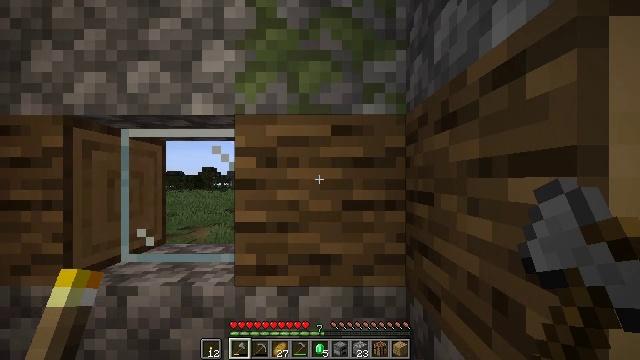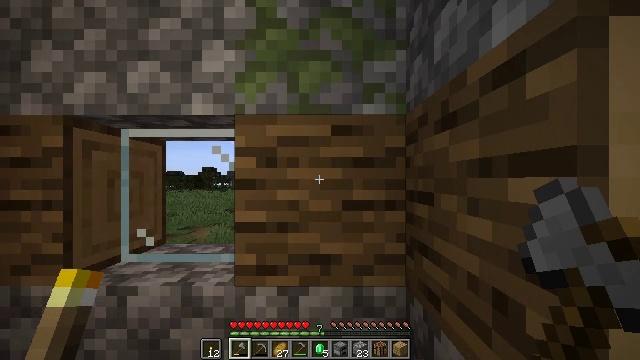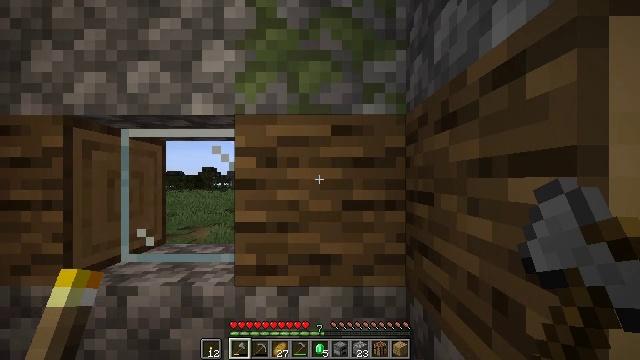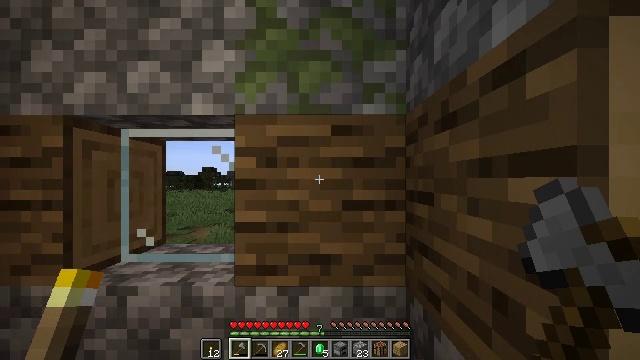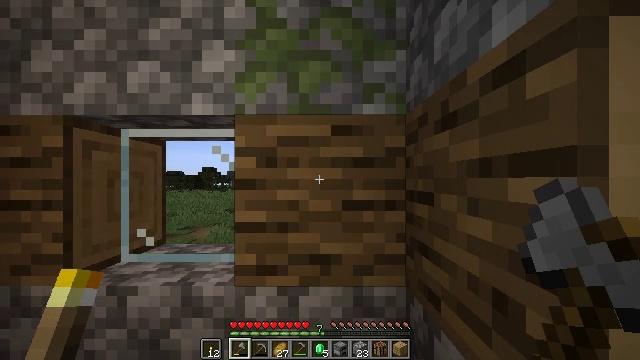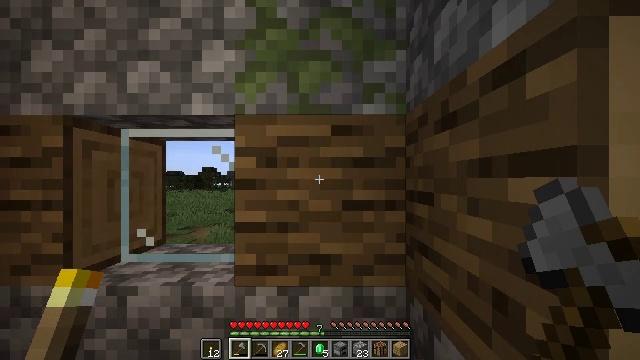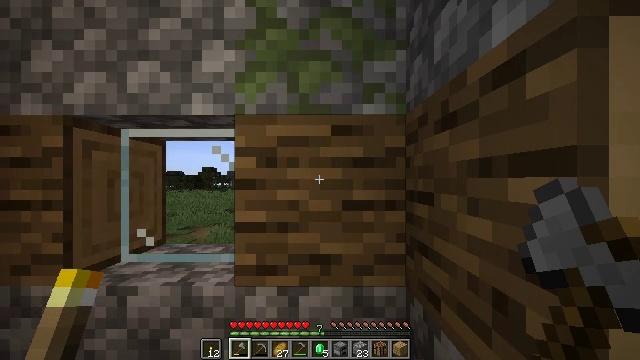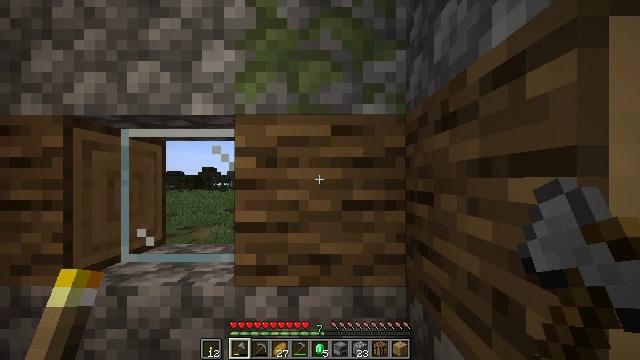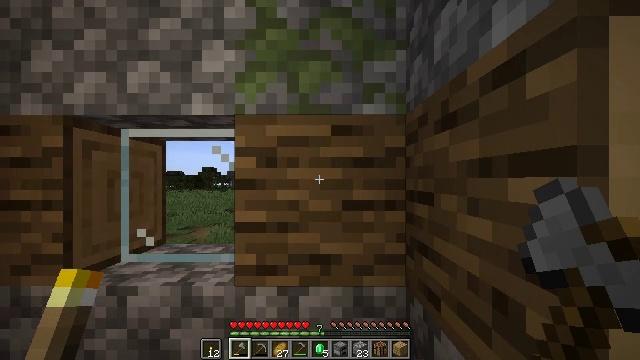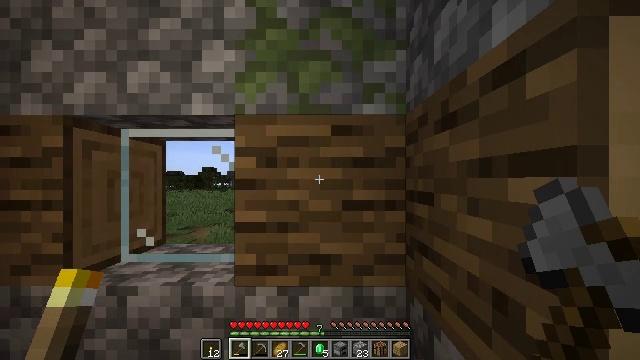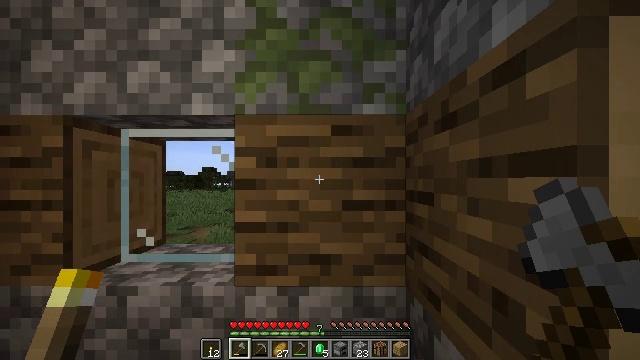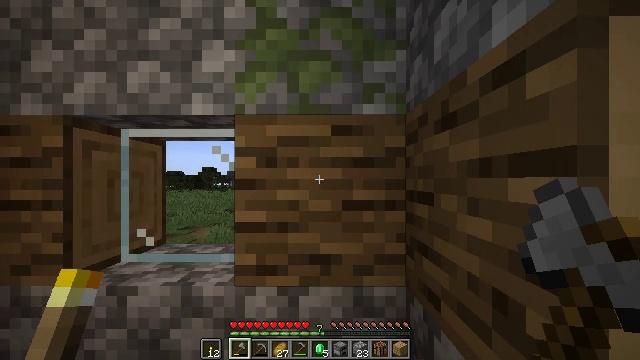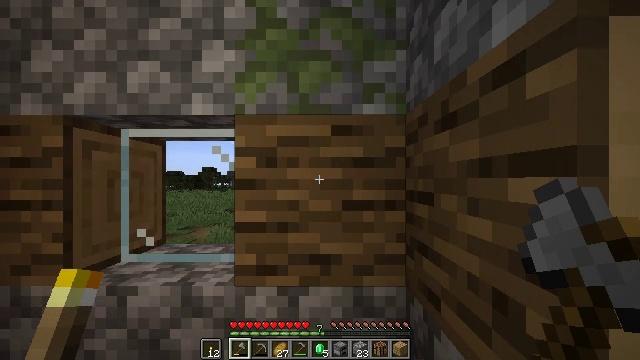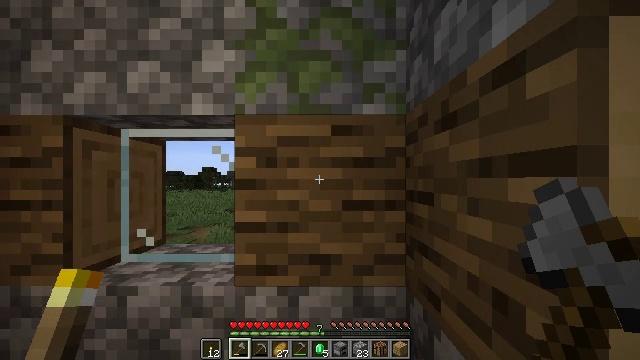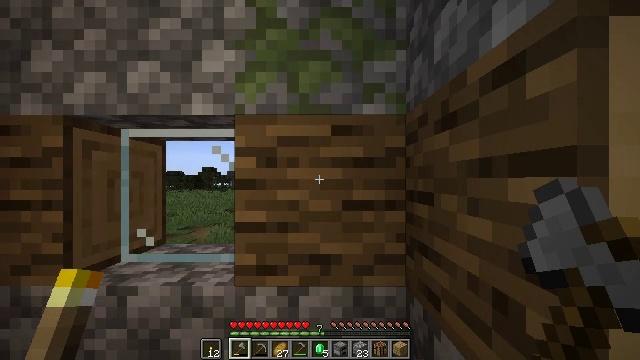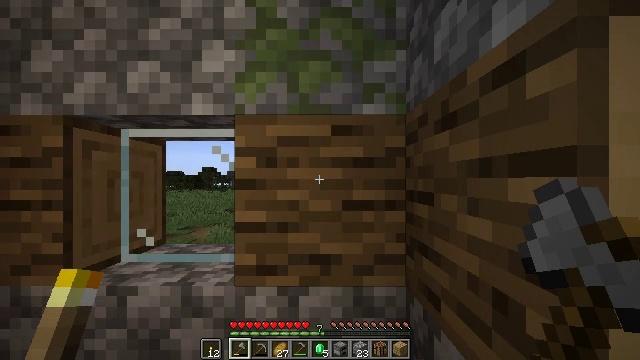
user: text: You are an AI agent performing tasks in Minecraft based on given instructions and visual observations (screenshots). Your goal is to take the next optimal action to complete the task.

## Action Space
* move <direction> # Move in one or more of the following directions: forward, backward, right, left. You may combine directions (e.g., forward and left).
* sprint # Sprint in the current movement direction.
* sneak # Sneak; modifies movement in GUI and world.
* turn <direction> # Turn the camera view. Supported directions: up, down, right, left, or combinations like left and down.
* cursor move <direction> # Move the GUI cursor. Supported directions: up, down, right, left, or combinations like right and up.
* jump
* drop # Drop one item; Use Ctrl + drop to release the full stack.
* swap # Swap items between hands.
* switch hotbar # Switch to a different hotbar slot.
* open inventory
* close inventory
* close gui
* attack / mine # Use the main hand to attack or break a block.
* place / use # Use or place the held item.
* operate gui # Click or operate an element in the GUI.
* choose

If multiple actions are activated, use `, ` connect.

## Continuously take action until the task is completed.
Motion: motion action
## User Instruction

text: Collect the yellow bed from its place.
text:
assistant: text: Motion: no_op
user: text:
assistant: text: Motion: no_op
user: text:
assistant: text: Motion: no_op
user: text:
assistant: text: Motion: no_op
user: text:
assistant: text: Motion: no_op
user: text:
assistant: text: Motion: no_op
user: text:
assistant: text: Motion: no_op
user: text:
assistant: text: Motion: no_op
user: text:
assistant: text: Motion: no_op
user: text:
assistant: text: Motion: no_op
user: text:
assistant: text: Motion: no_op
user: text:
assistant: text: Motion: no_op
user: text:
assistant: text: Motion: no_op
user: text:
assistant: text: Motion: no_op
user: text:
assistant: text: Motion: no_op
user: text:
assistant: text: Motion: no_op
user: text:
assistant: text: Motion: no_op
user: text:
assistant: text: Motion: no_op
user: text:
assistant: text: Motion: no_op
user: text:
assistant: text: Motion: no_op
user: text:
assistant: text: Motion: no_op
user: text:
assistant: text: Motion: no_op
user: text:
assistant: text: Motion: no_op
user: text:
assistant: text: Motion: no_op
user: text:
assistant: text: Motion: no_op
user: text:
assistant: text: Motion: no_op
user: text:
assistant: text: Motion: no_op
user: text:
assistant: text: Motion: no_op
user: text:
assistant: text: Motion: no_op
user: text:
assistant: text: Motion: no_op